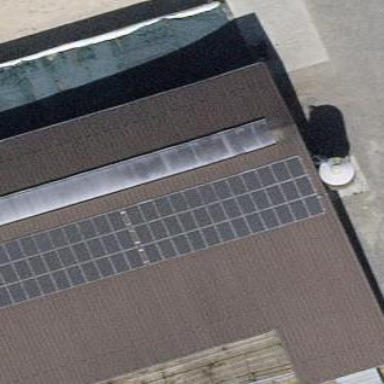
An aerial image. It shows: Solar power generator.